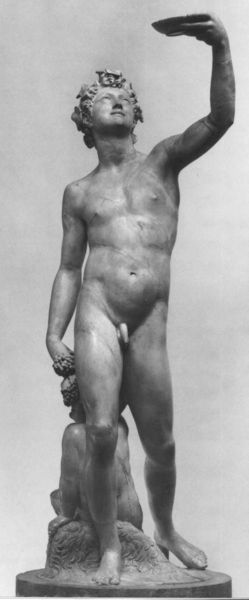
Titel: Bacchus
Künstler: Jacopo Sansovino
Institution: Florenz, Bargello
Schlagwörter: akt, kopf, körper, mann, nackt, marmor, arm, schale, schüssel, sockel, stein, statue, trauben, bauch, kontrapost, podest, junge, oben, barfuss, penis, antike, kranz, ganzkörper, antik, bacchus, griechisch, spielbein, standbein, david, dionysos, bildhauer, statur, pimmel, efeukranz, naked dude, free climbing, geting laid, blood penis, sculpture rape, gehobene hand